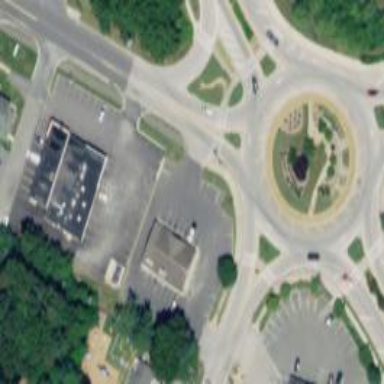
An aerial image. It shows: Secondary road with asphalt surface leading to roundabout.